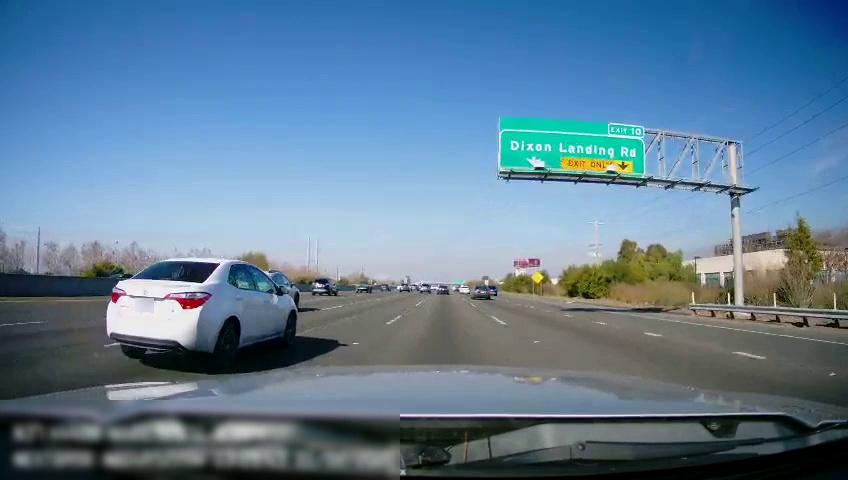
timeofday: Day
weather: Sunny
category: Drivable Space
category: Vehicles | Car
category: Vehicles | Car
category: Vehicles | Car
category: Vehicles | Car
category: Vehicles | Car
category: Vehicles | SUV
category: Vehicles | Car
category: Vehicles | SUV
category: Vehicles | Truck
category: Vehicles | SUV
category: Vehicles | SUV
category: Vehicles | Car
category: Lanes | Current Lane
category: Lanes | Current Lane
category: Lanes | Alternate Lane
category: Lanes | Alternate Lane
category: Lanes | Alternate Lane
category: Lanes | Alternate Lane
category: Lanes | Alternate Lane
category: Traffic | Signs
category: Traffic | Signs
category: Traffic | Signs